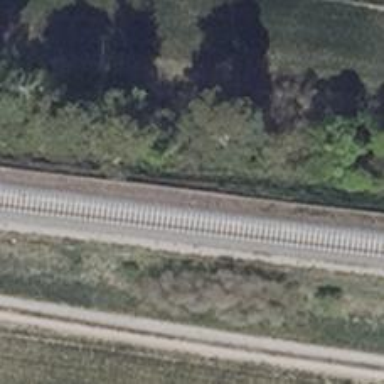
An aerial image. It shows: Railway signal.